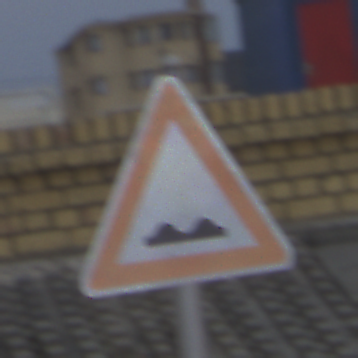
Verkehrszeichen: UnebeneFahrbahn
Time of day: SunriseSunset
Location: Outdoor (Beach)
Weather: Overcast
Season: NotSpecified
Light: Natural